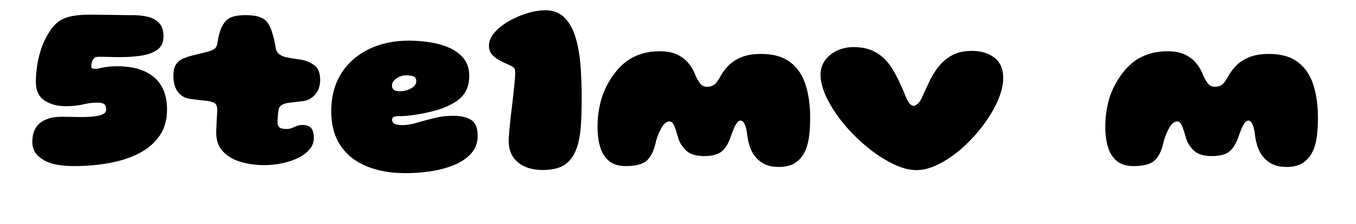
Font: Gluten_Black